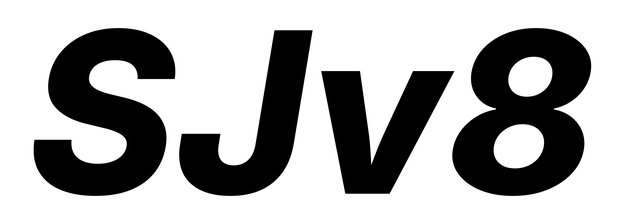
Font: Inter-Italic_ExtraBold_Italic